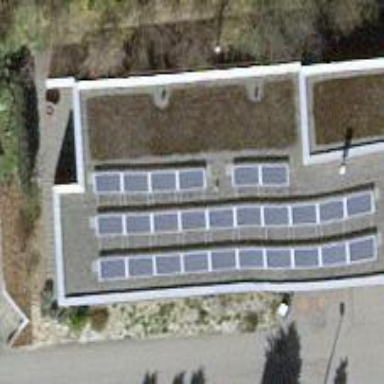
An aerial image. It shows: Solar photovoltaic panel generator.